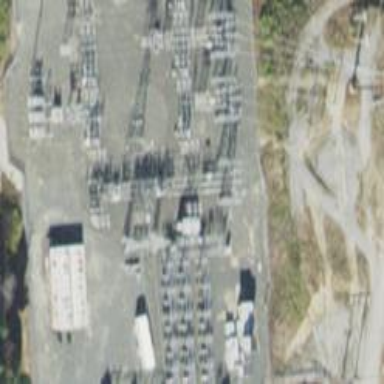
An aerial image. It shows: Switch used for power control.